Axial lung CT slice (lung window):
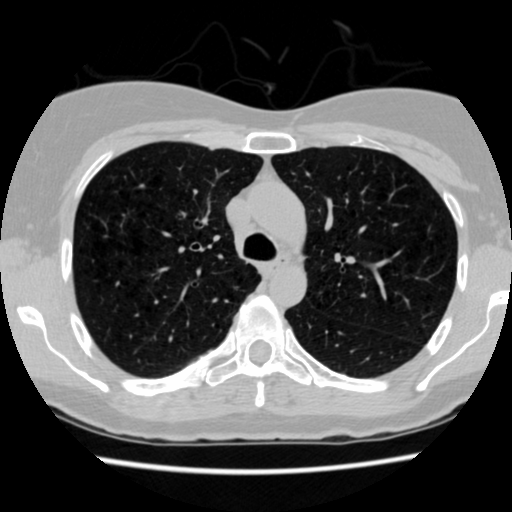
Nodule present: no